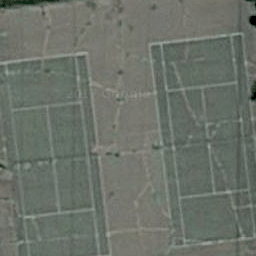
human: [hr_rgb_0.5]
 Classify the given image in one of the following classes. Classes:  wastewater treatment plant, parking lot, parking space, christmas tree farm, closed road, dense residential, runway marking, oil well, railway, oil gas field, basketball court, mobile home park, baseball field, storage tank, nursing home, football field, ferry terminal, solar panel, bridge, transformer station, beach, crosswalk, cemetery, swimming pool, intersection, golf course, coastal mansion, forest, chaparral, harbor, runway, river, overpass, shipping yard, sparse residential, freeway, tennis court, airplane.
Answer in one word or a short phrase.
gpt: tennis court